七年级 · 代数
图, 由一个边长为 $m$ 的正方形与长、宽分别为 $m 、 n$ 的两个小长方形拼接成一个大长方形 $A B C D$, 这个图形可表达一些

有关多项式分解因式的等式.请你写出两个这样的等式.
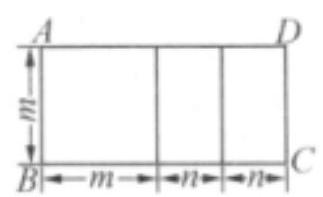
答案: 【答案】略

【解析】略